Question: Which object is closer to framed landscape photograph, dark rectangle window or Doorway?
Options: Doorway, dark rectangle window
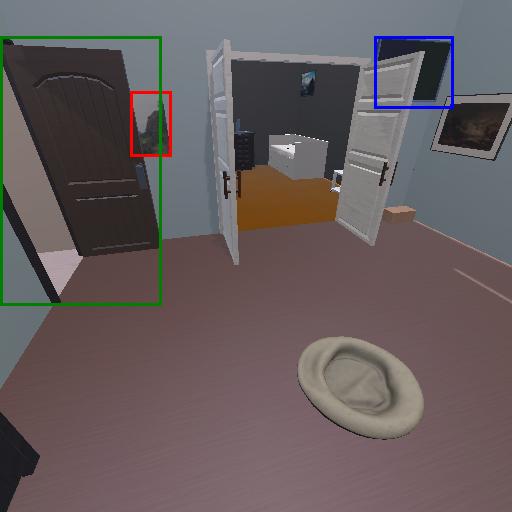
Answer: Doorway